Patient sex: F
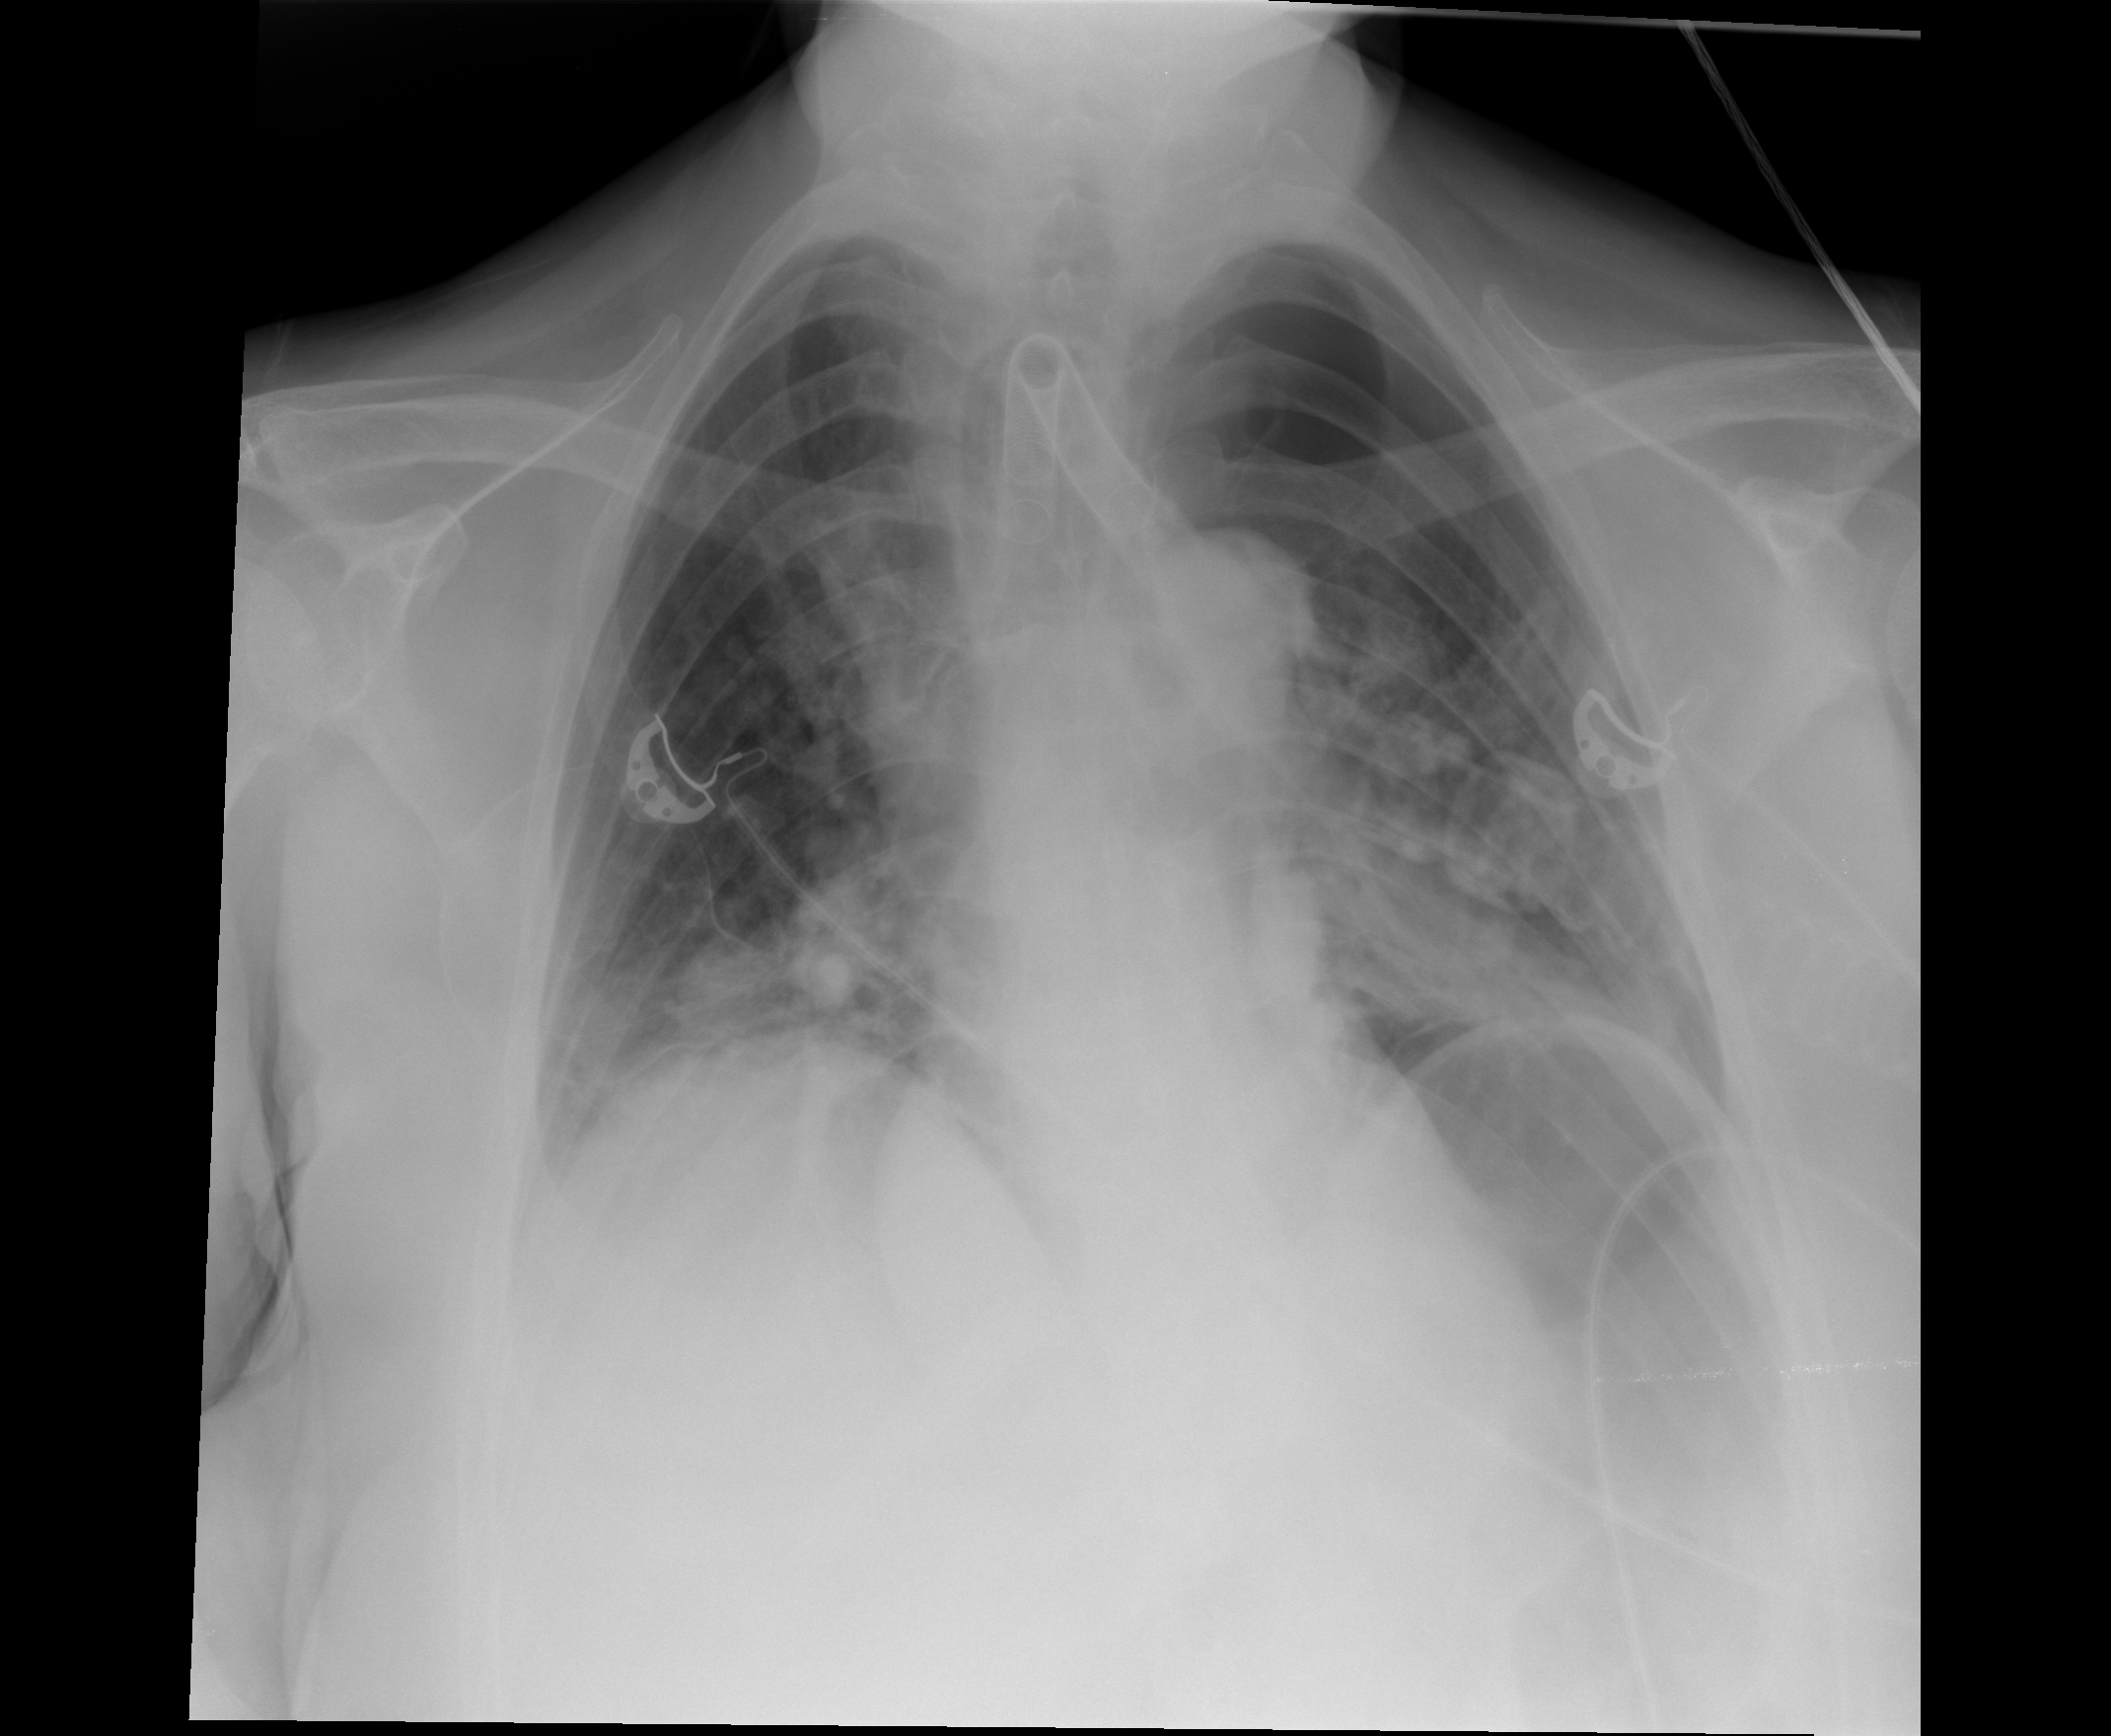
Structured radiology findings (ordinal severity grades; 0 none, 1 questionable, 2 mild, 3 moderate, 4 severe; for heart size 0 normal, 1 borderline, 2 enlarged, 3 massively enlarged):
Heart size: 1
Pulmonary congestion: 0
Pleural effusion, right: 0
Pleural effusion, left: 2
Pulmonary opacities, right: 0
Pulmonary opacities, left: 0
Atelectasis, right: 2
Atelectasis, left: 2